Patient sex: M
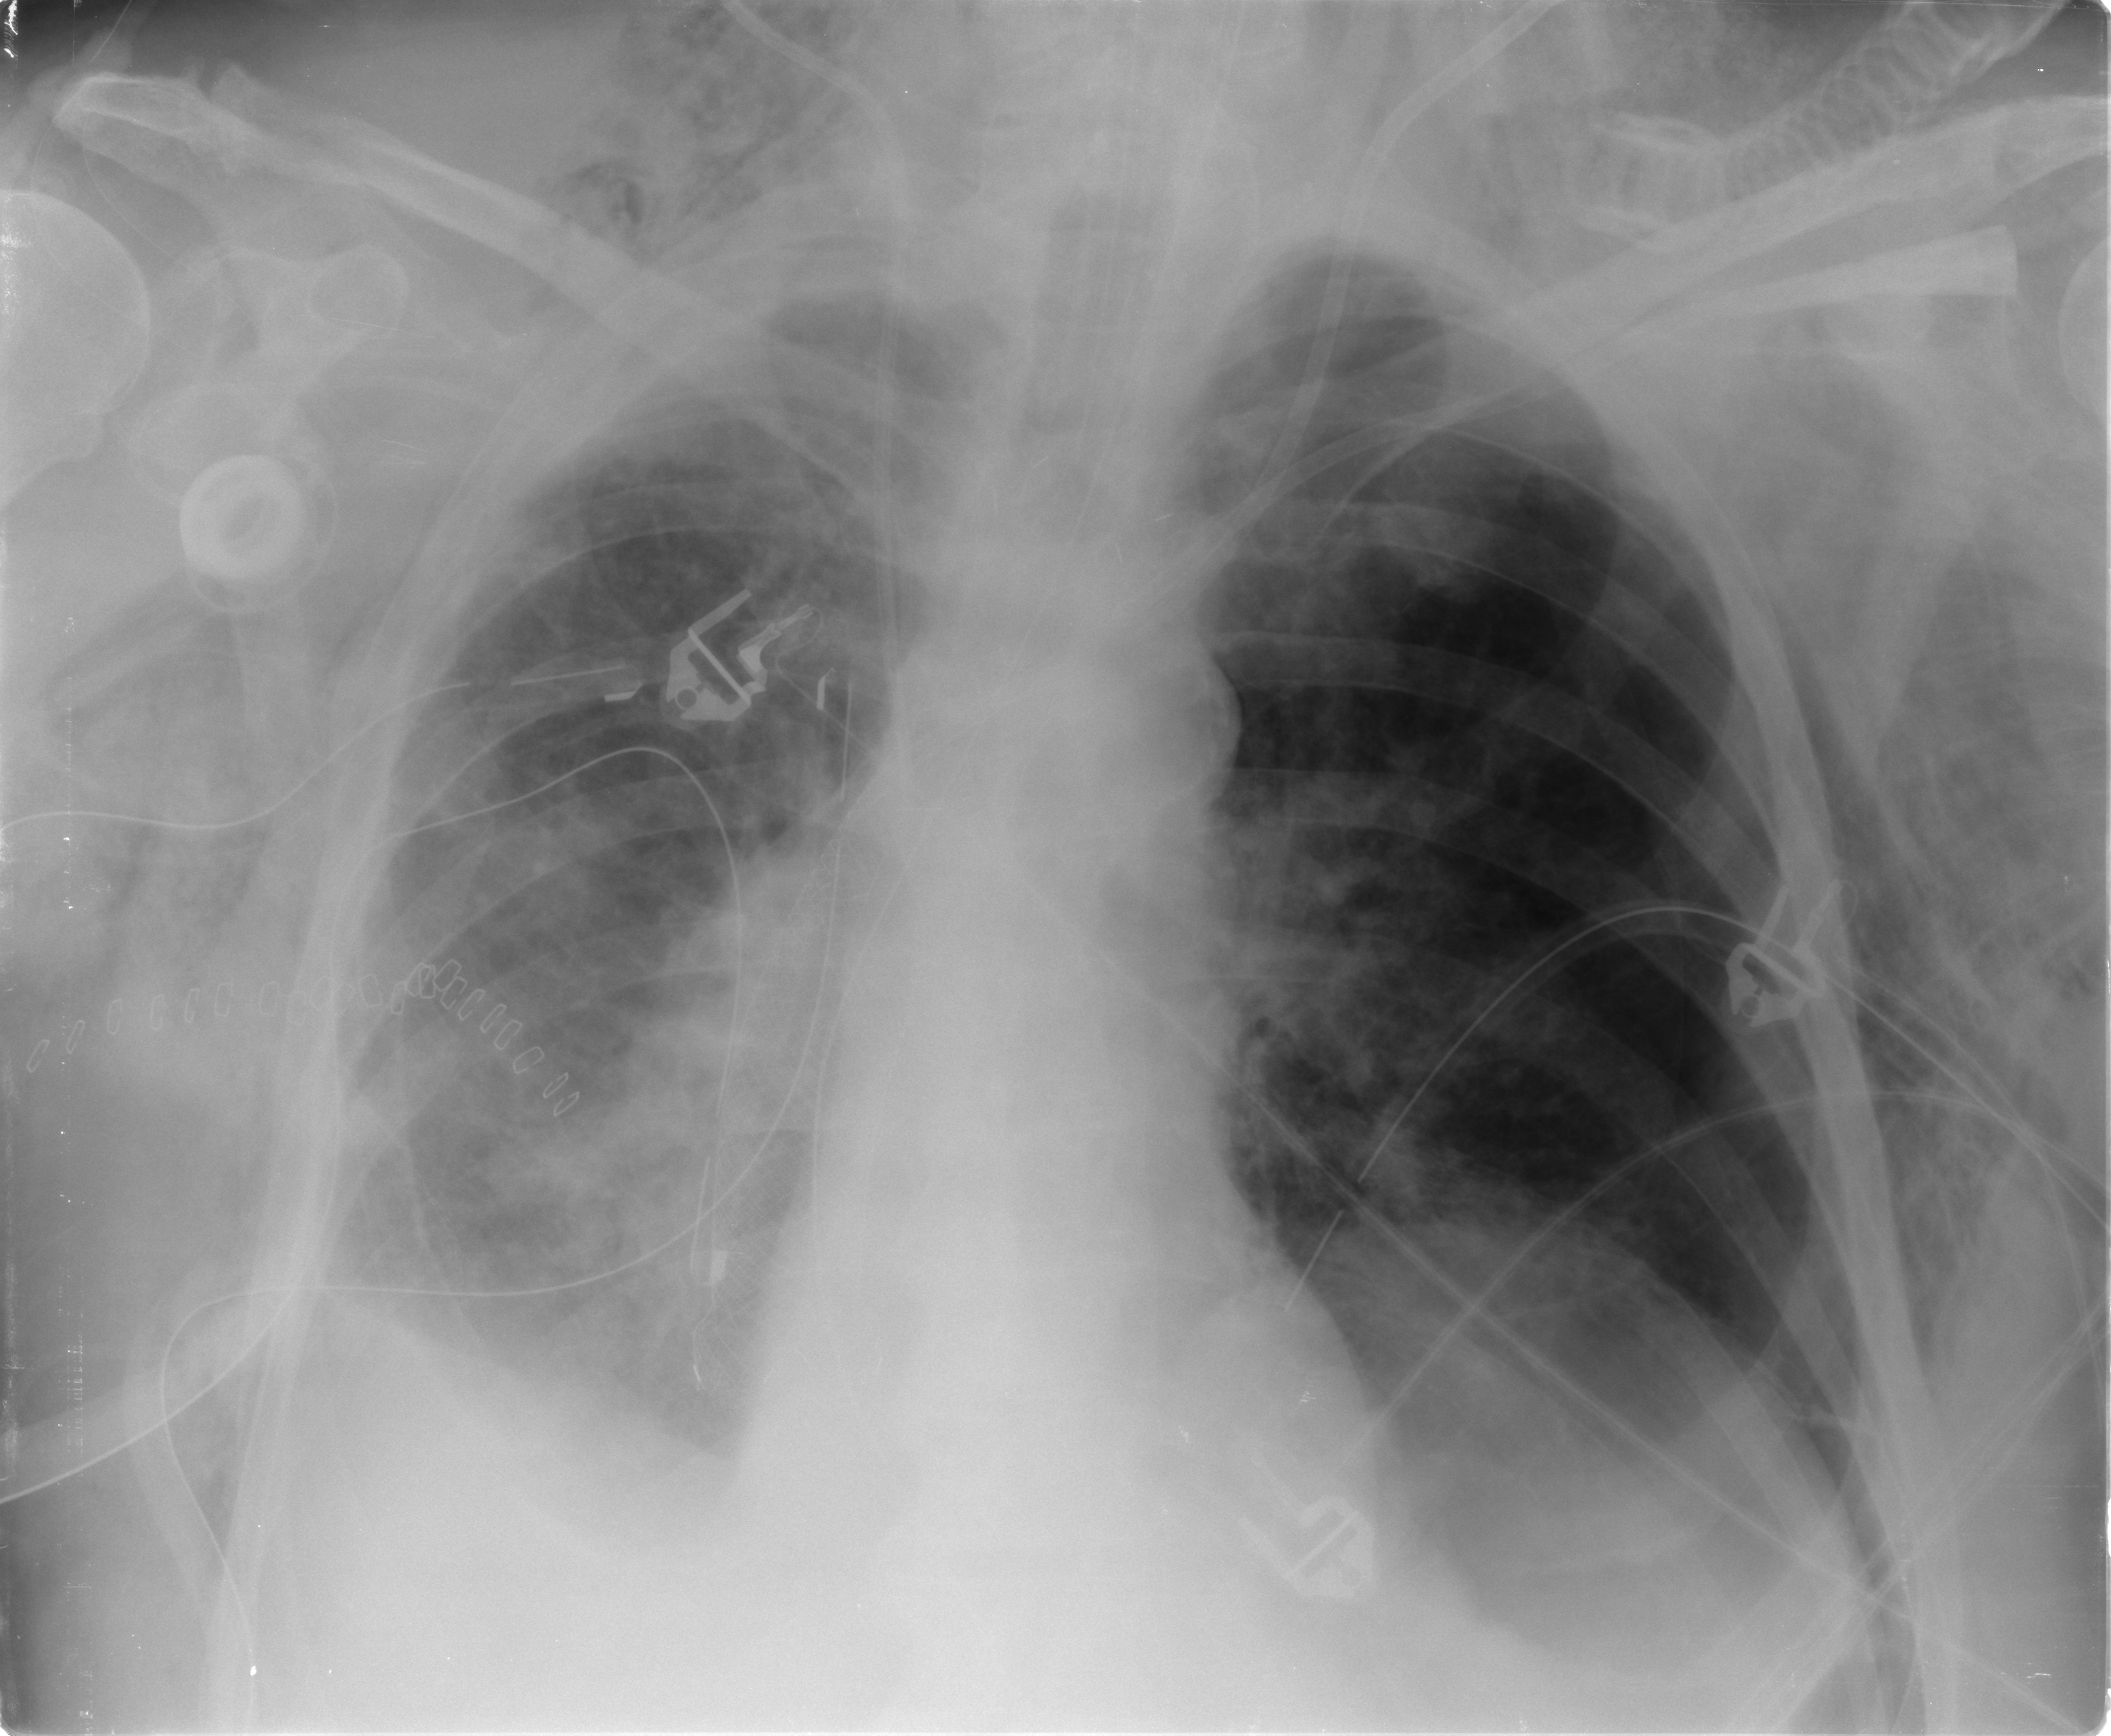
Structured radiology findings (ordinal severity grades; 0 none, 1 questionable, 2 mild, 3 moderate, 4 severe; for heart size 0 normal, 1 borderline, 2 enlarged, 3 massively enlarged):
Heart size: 0
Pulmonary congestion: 2
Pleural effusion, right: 2
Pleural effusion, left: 2
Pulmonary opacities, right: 2
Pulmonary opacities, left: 0
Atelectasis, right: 2
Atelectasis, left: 1